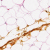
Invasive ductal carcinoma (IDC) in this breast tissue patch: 0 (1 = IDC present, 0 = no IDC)